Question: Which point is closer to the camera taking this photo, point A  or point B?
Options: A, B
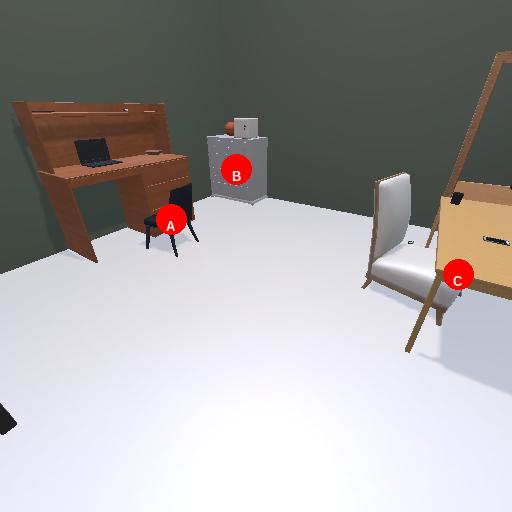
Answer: A